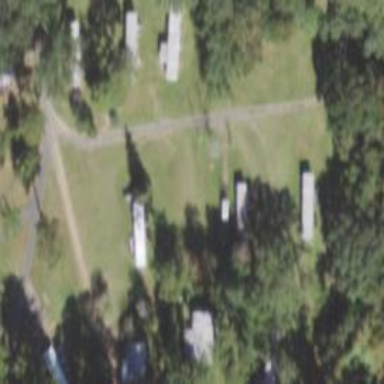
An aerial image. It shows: Residential area designated as trailer park.